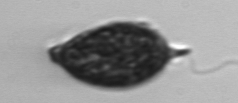
Label: Prorocentrum_micans